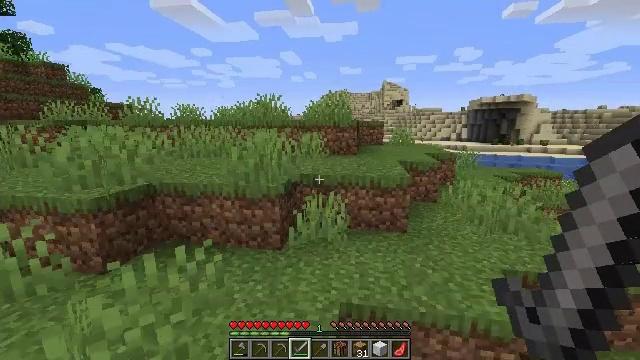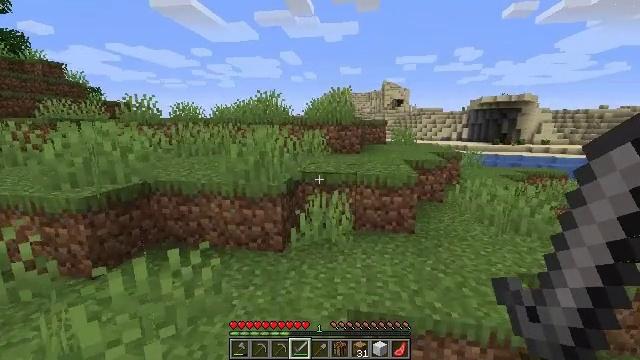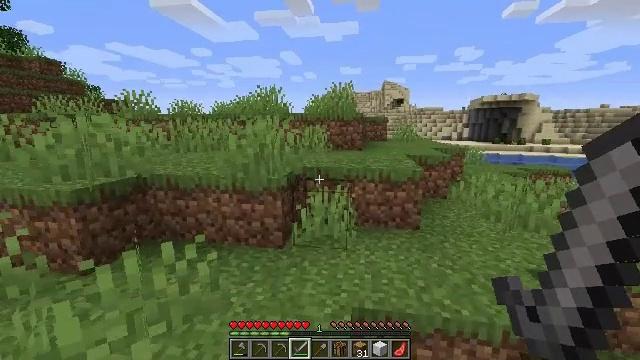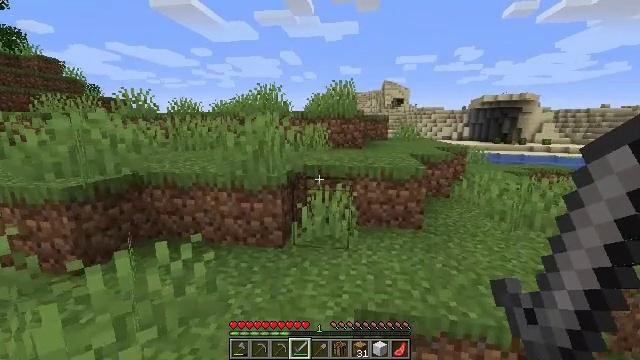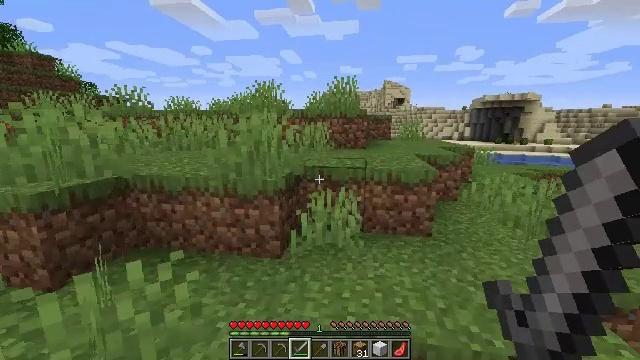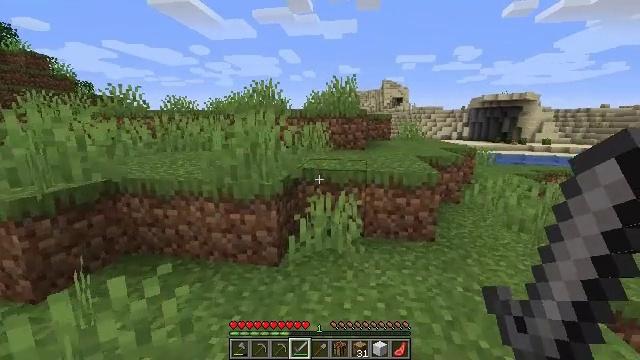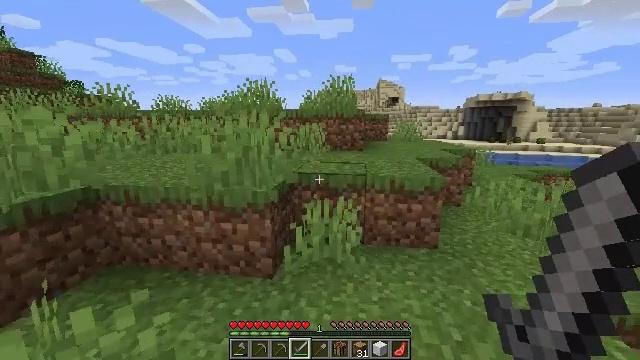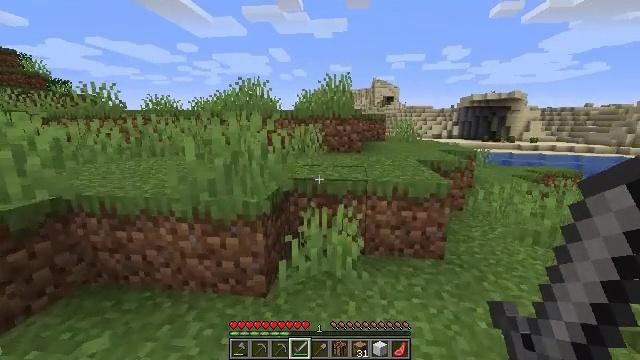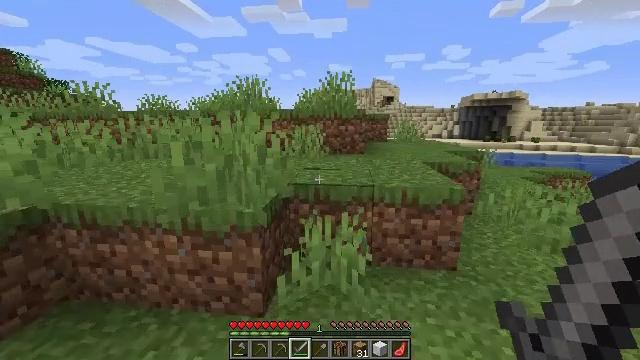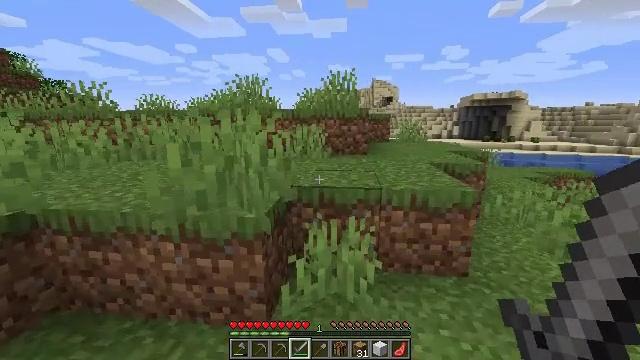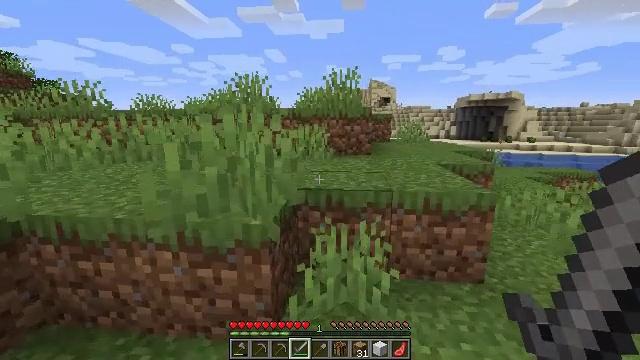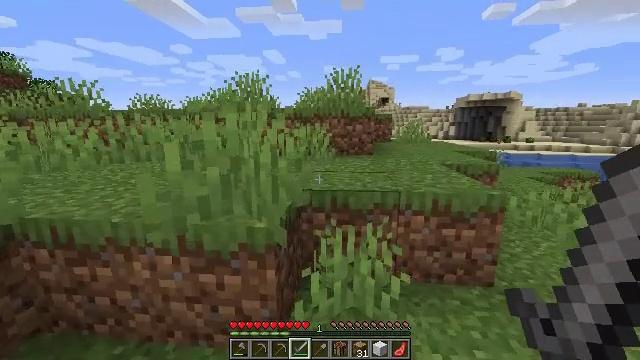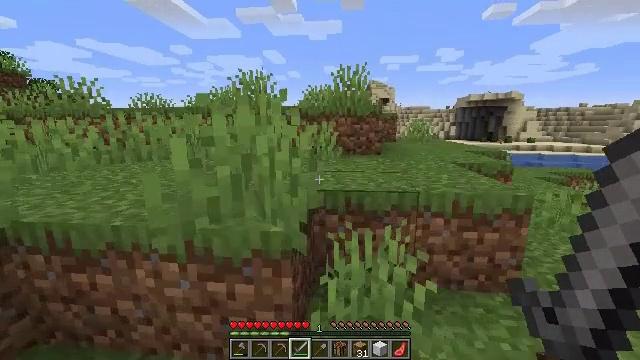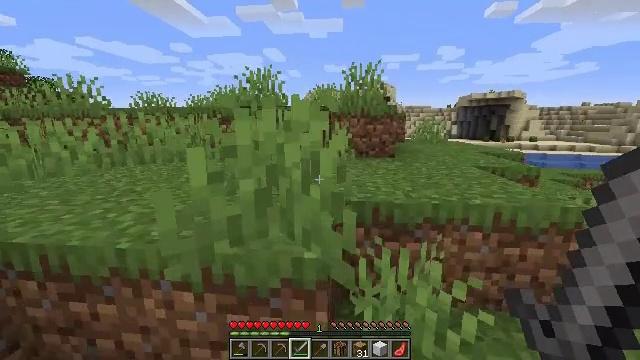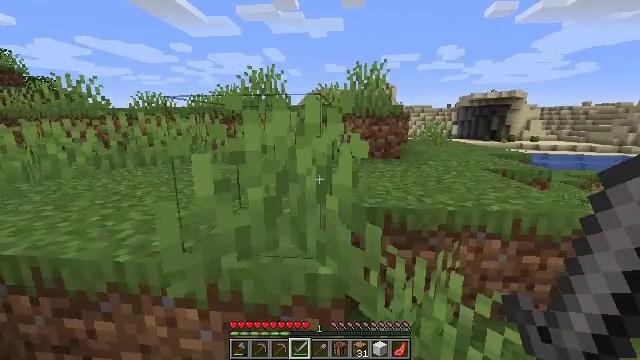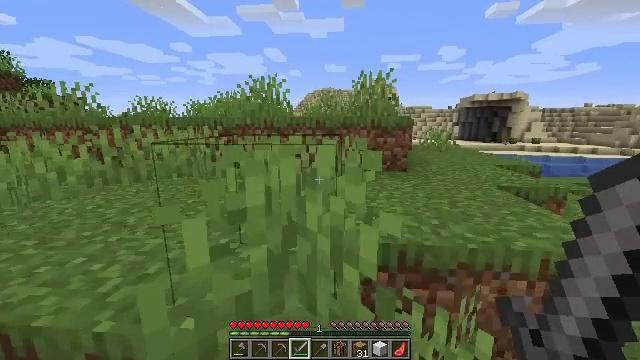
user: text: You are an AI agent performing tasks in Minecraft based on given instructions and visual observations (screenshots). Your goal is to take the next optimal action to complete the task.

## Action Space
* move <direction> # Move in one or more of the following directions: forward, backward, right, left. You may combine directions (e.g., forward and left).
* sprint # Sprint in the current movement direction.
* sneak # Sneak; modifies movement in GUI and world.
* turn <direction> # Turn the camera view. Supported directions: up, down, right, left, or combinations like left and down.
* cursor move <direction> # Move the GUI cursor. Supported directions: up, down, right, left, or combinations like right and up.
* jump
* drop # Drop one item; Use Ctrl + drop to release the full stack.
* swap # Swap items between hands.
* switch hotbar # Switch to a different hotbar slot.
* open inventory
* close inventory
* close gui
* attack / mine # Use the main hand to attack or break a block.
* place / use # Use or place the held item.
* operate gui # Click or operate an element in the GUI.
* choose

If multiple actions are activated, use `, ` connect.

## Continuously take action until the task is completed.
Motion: motion action
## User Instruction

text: Kill aquatic mobs.
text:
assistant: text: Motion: move forward
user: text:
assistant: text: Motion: move forward
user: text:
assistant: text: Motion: move forward
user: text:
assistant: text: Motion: move forward
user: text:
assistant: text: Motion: move forward
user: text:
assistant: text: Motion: move forward
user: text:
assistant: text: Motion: move forward, turn right
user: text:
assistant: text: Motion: move forward
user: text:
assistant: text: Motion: move forward and move left
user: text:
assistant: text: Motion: move forward and move left
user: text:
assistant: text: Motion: move forward and move left
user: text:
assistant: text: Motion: move forward and move left
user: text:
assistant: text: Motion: move forward and move left
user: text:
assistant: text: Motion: move forward
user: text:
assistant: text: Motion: move forward, jump
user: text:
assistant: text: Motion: move forward, jump
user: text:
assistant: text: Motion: move forward, jump
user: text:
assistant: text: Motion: move forward
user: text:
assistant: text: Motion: move forward
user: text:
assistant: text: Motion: move forward
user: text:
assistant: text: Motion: move forward
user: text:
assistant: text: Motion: move forward
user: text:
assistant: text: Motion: move forward
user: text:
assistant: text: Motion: move forward
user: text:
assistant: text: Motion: move forward
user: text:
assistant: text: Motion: move forward
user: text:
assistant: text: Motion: move forward
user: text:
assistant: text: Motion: move forward
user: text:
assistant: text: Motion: move forward
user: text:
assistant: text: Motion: move forward, turn left and down